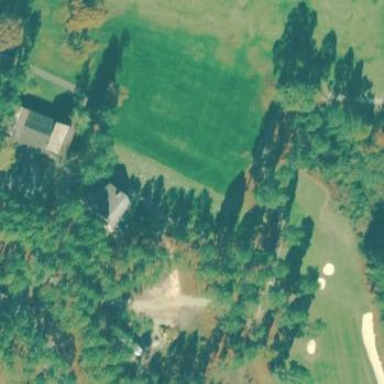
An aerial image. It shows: Grassy area designated as golf tee.